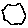
Label: hexagon